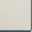
Piece: xx